Here is the envelope spectrum of one vibration snapshot from a rolling-element bearing, with each characteristic fault-frequency family marked on the frequency axis. Based on the visible evidence, which condition applies: normal, inner_race, outer_race, ball?
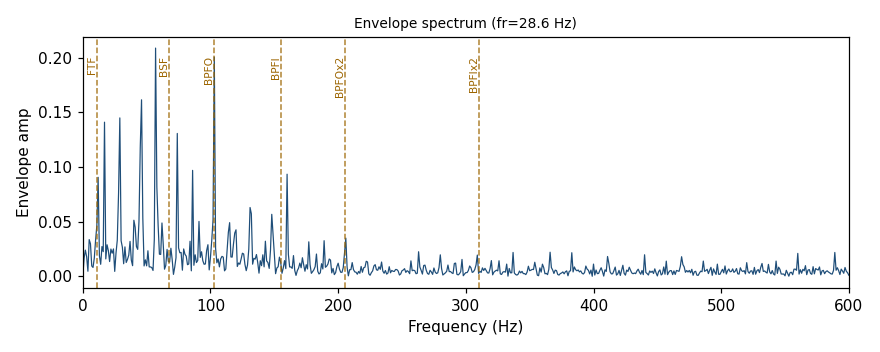
Answer: outer_race